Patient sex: M
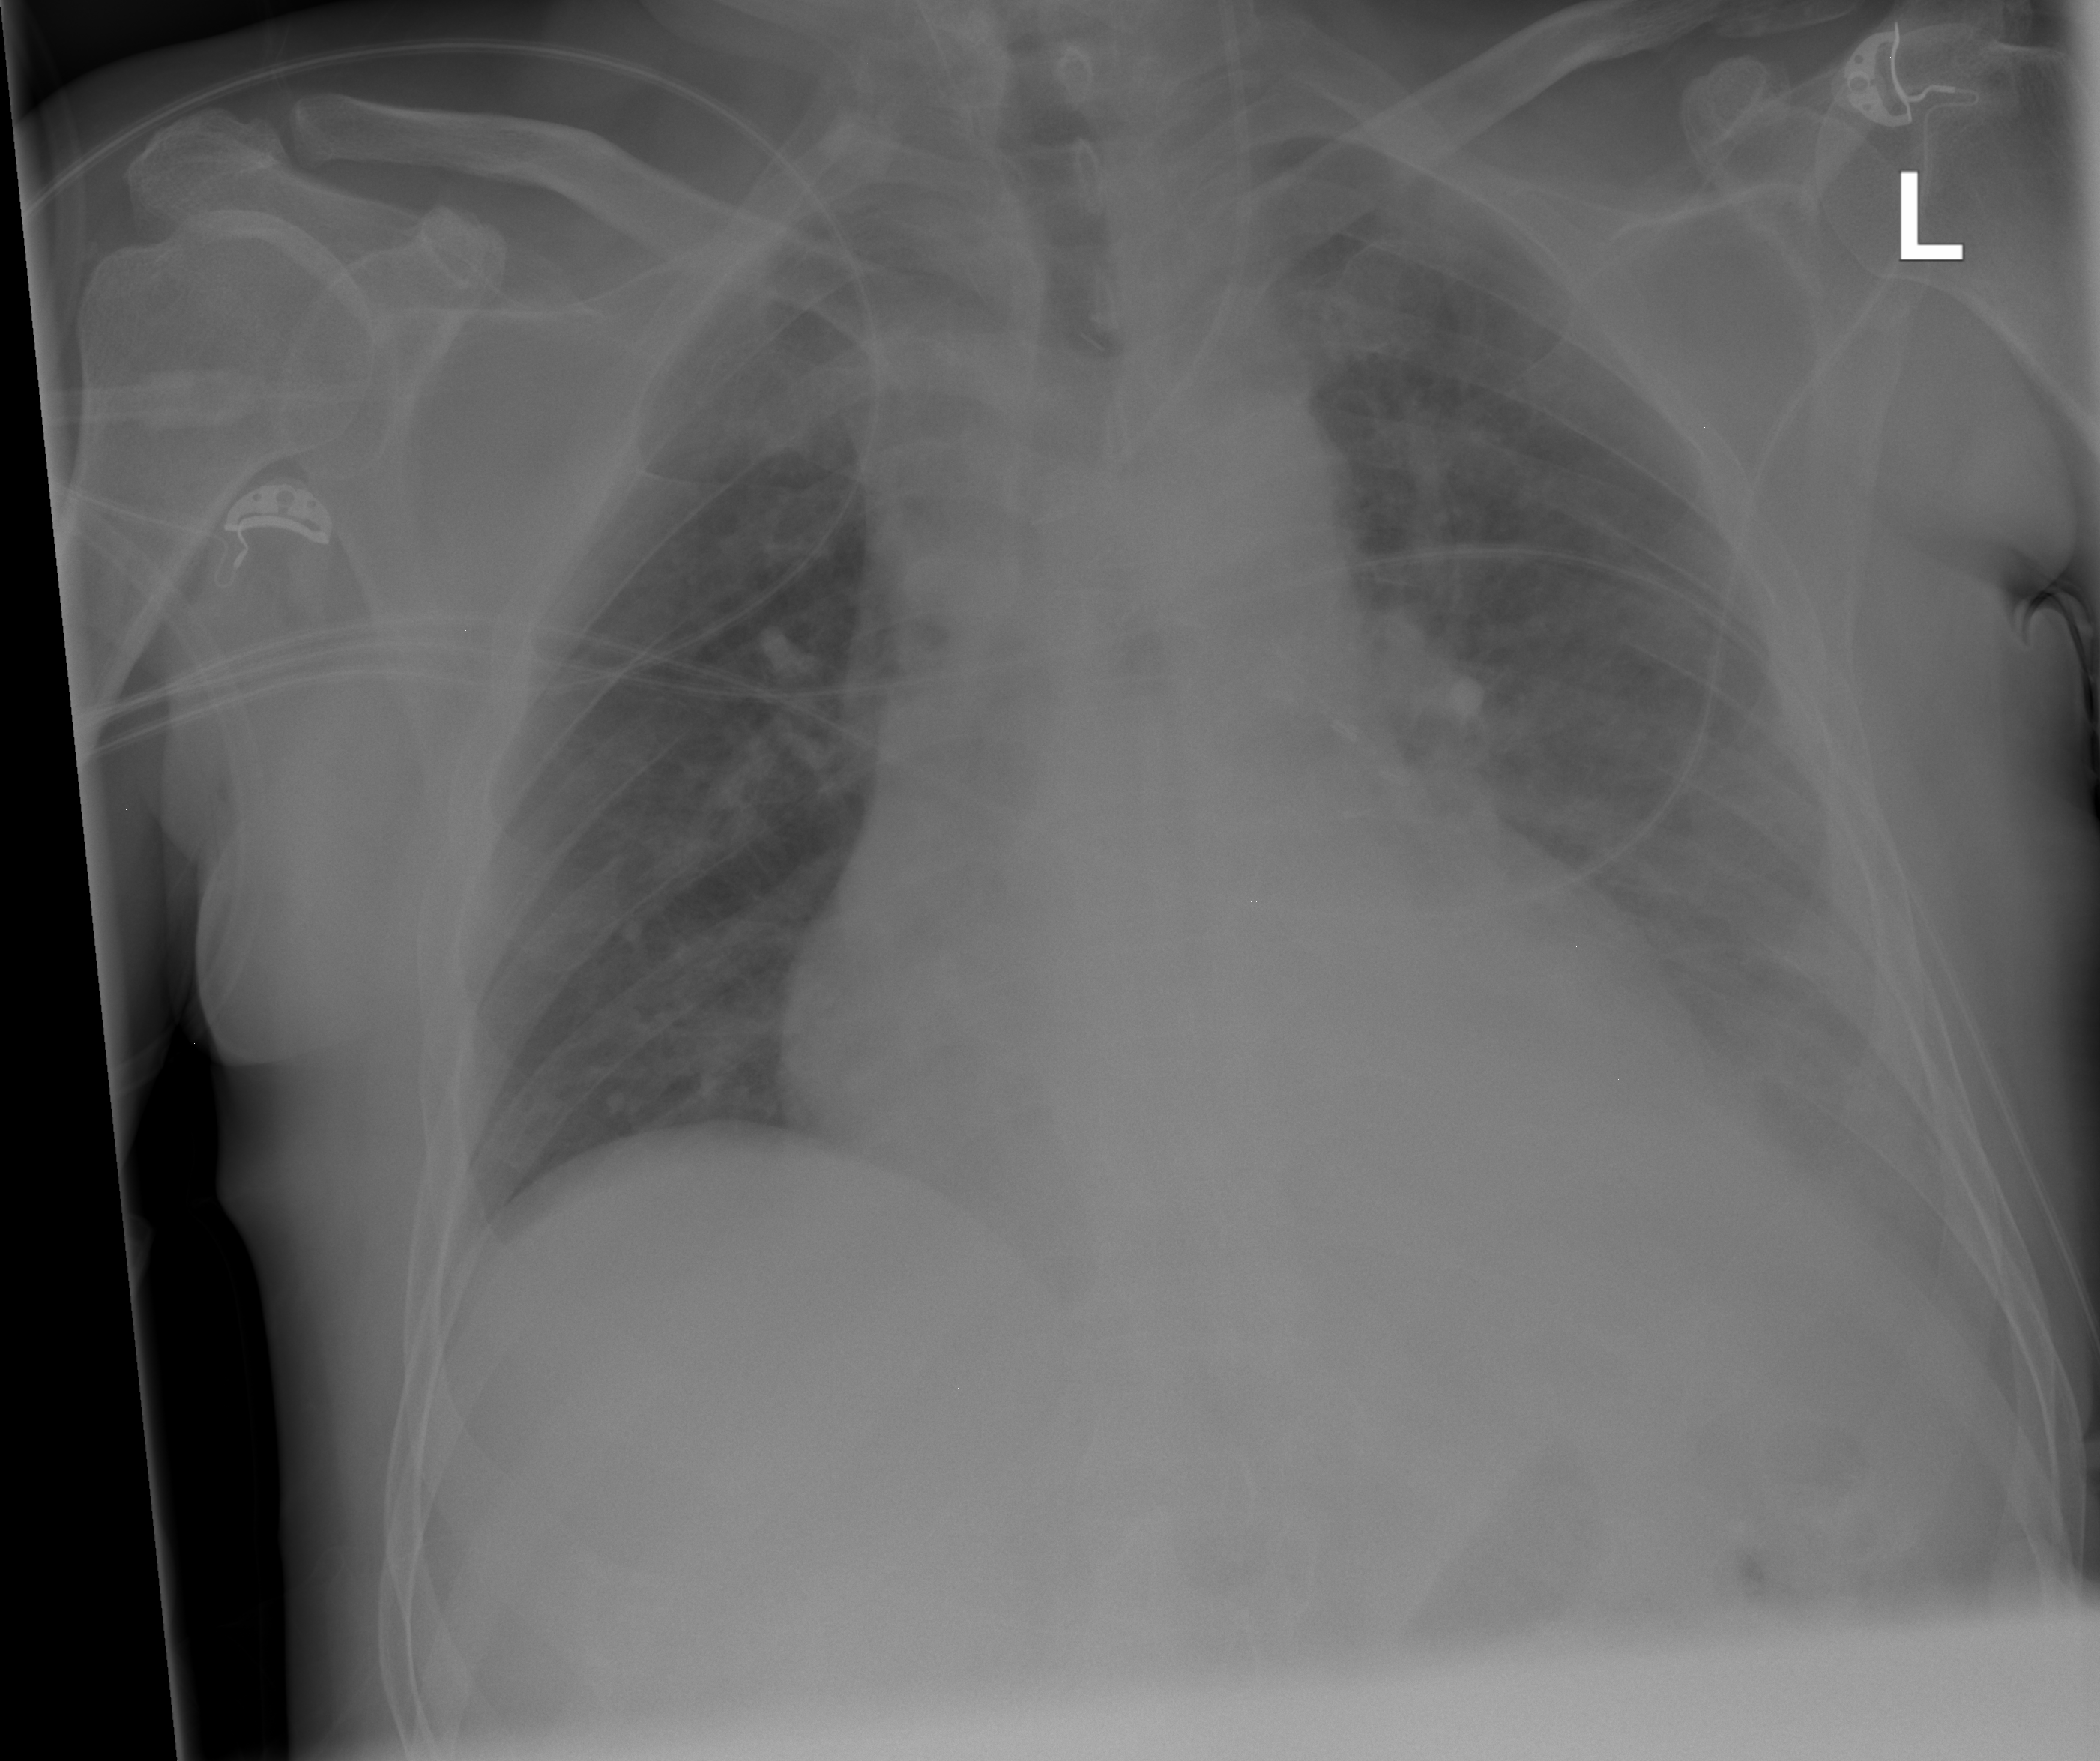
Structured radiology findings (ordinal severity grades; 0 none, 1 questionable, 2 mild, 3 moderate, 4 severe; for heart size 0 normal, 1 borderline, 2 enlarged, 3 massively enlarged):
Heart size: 2
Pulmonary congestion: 0
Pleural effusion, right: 0
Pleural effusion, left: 2
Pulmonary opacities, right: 0
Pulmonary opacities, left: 0
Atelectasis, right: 1
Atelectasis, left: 2